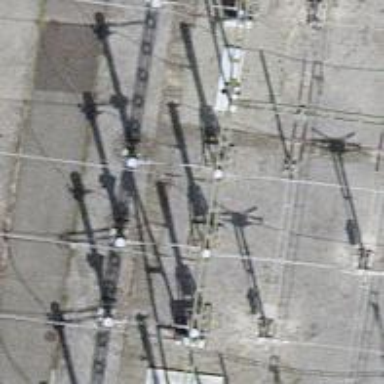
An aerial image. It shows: Bay where power lines run through.